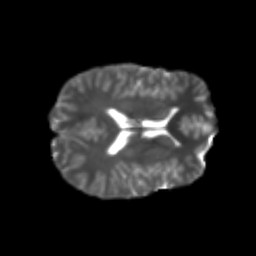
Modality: T2w
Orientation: axial
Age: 21
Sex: male
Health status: healthy
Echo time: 0.074 s